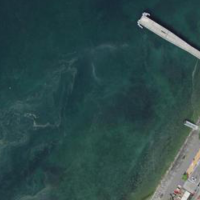
EUNIS habitat code: 14
Species observed at this site:
Podiceps nigricollis
Aythya ferina
Podiceps auritus
Mergus merganser